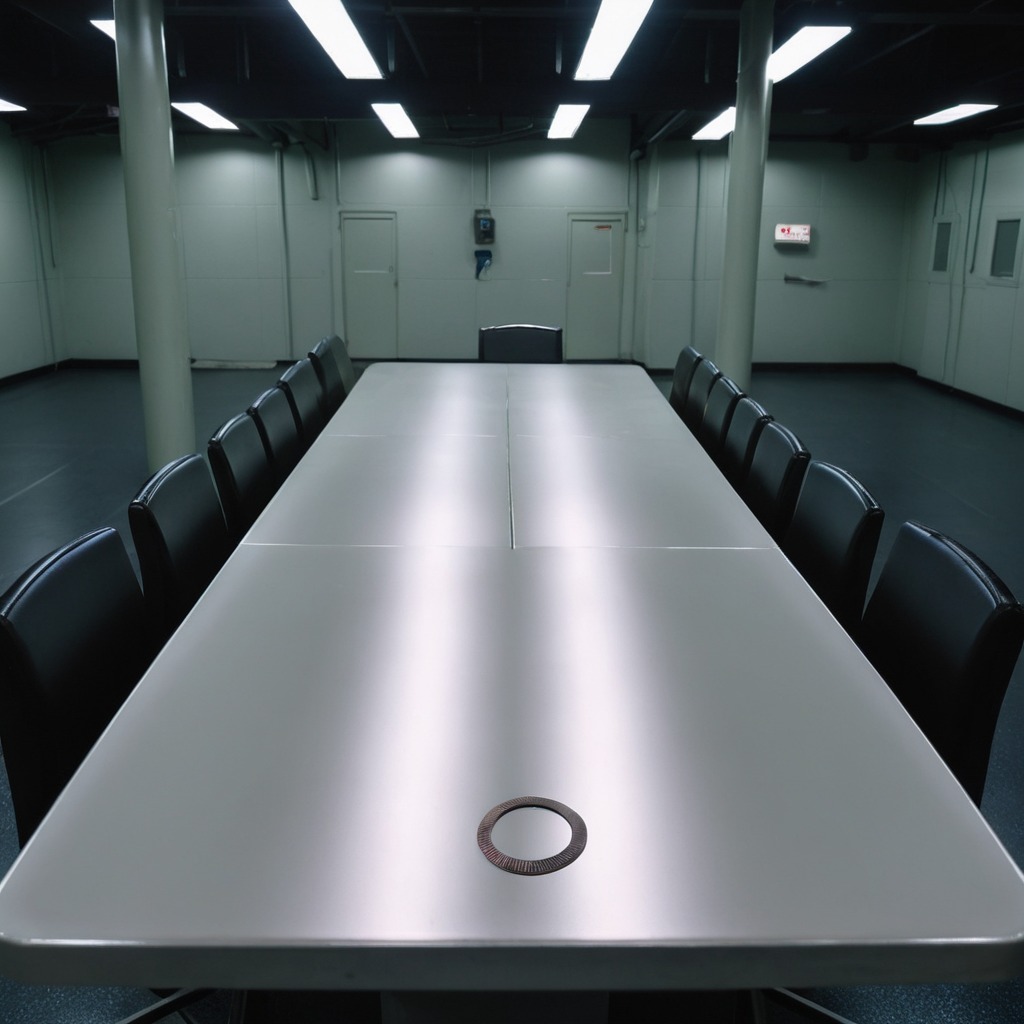
A flat metal washer is lying on a clean empty table in a railway signal maintenance room lit by harsh overhead fluorescents.